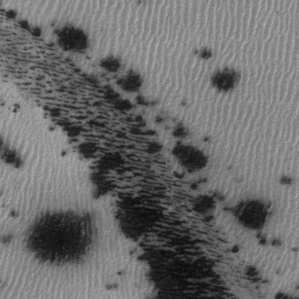
Label: frost